Question:
I'm working on an application that will have a picture of guitar fretboard like on a screenshot above. There will be notes displayed in different places of fretboard (represented by red circles- there will be much more of them than on the screenshot).
What kind of solution would you recommend to guarantee that the notes will be displayed in the right places of fretboard (which is just an image) and will not fall apart or distribute unevenly? Remember that the fretboard image will scale, depending on resolution, so notes positions coordinates should change accordingly.
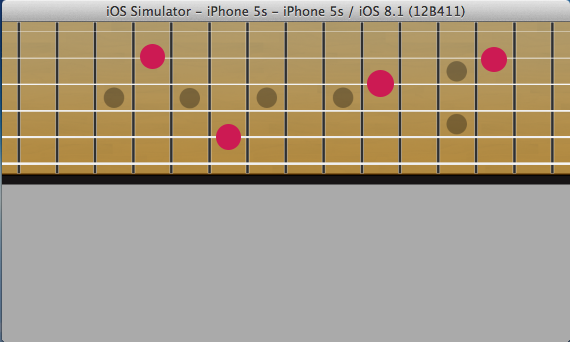
Answer: If you're going to use an image that scales with the screen size, then this is one of the few cases where I would probably not use auto layout. I would create an array of doubles that would be the fraction of the distance from the left edge to the center of a particular space between the frets. So for instance, the value at index 3 (for the space where your left most red dot is) would be 0.2707 (36mm/133mm based on your image). You would then set the frame's origin.x value with that fraction times the width of the image.